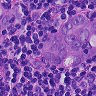
Metastatic tissue present: yes